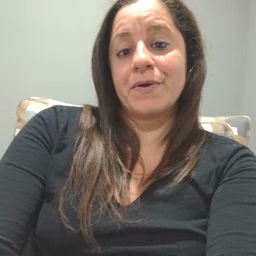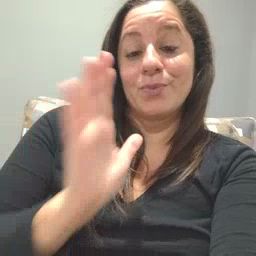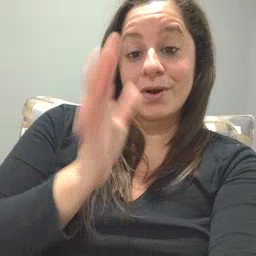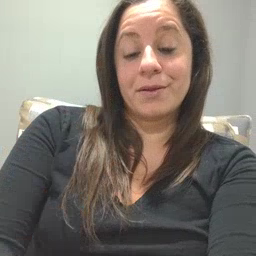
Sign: will